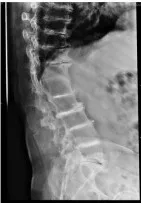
(B,C) Lumbar radiographs (anteroposterior and lateral views) showing multilevel narrowing of the thoracic and lumbar intervertebral spaces and lumbar spondylolisthesis, with osteophytosis, calcification, and subchondral osteosclerosis.
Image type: radiology (x_ray)